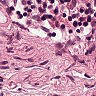
Metastatic tissue present: no